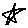
Label: star